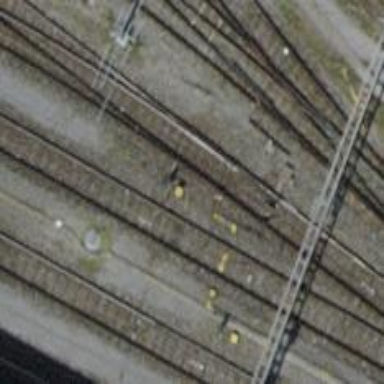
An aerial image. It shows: Single-track electrified railway service yard with contact line for trains.